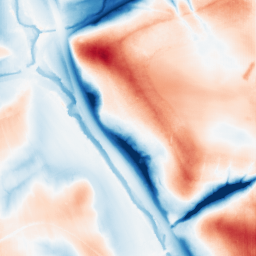
Category: classical
Decomposition family: gaussian_anisotropic
Decomposition parameters: sigma_x: 20
sigma_y: 20
Upsampling method: fft_zeropad
Upsampling parameters: scale: 2
Upsampling scale: 2